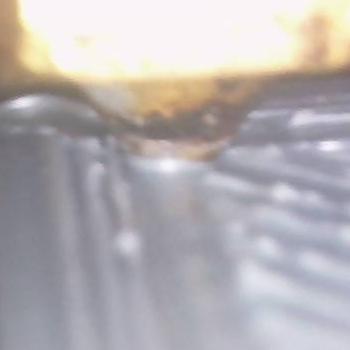
Flow rate: 149%